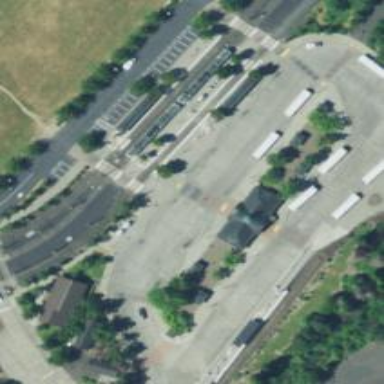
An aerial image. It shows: Busway road.